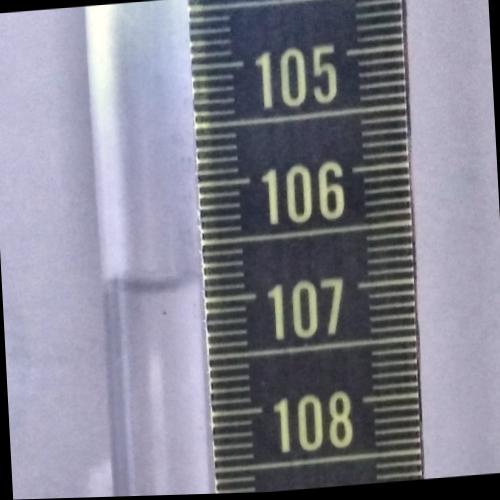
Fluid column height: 106.9 cm